Interaction volume radius: 10 \u00c5
Interaction volume height: 10 \u00c5
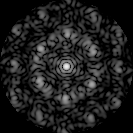
Disorder parameter: 0.554